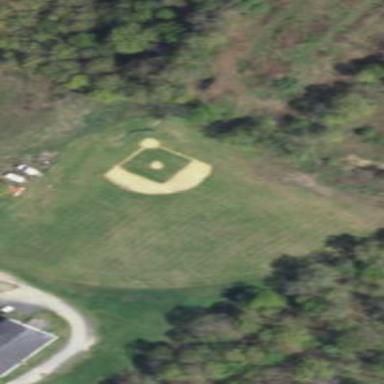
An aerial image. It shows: Baseball pitch for leisure and sports activities.